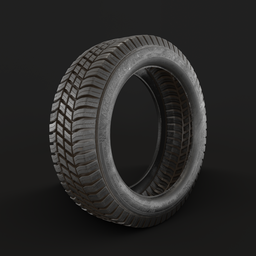
Label: mechanical